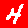
Digit: 4